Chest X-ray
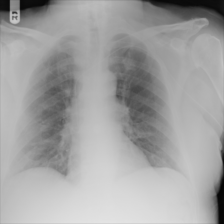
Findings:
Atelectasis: negative
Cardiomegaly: negative
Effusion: negative
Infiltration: negative
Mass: negative
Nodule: negative
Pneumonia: negative
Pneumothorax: negative
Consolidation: negative
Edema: negative
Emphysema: negative
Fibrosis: negative
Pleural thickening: negative
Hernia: negative